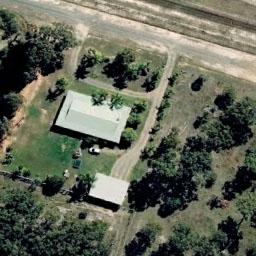
Label: residential